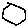
Label: hexagon